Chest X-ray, PA view. Patient: 41 years old, sex M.
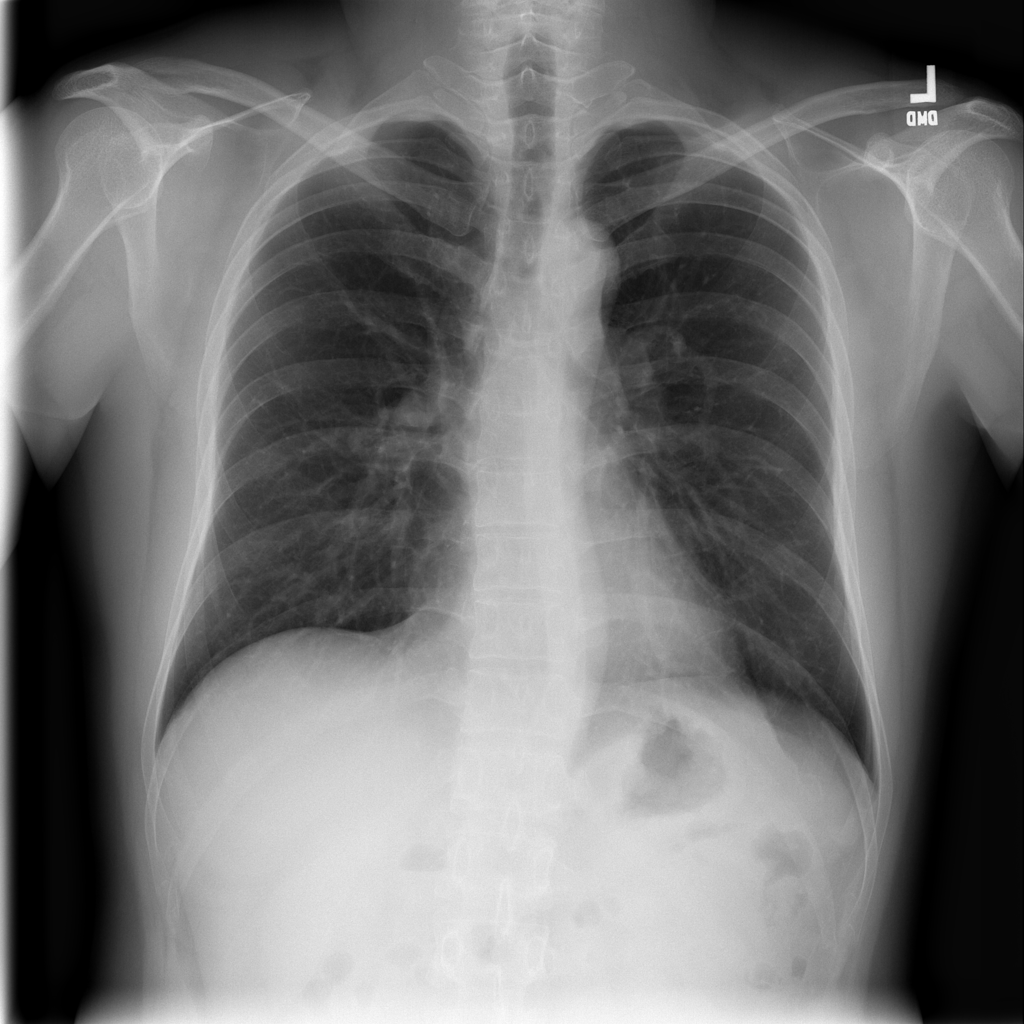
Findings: No Finding